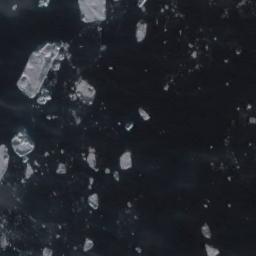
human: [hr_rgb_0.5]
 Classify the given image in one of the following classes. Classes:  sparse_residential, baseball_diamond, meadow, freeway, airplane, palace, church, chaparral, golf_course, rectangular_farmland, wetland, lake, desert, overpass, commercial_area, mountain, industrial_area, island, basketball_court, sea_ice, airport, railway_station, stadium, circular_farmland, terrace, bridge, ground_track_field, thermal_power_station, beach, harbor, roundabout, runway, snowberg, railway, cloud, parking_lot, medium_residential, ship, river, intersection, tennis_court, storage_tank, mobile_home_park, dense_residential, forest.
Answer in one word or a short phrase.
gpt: sea_ice